Question: I have a MySQL database with collation latin1_swedish_ci.
The field look like this in the DB:

When outputing I do like this:
'''
echo str_replace("<br />", "
", trim($post->getContent()));
'''
$post->getContent() is just fetching the field from the DB, no manupalating from DB to echo.
The thing is when I update the field I get double line breaks (just updating without adding line breaks).
How come I get this and how do I solve it?
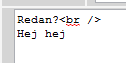
Answer: Remove '<br />' completely, you already have an '
' in database, you are making 2 new lines when you replace '<br />' with '
':
'''
echo str_replace("<br />", "", trim($post->getContent()));
'''